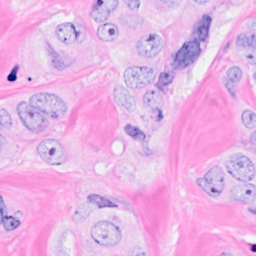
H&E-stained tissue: Breast